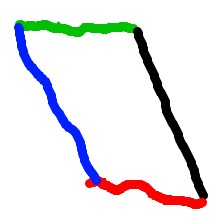
Shape: parallelogram